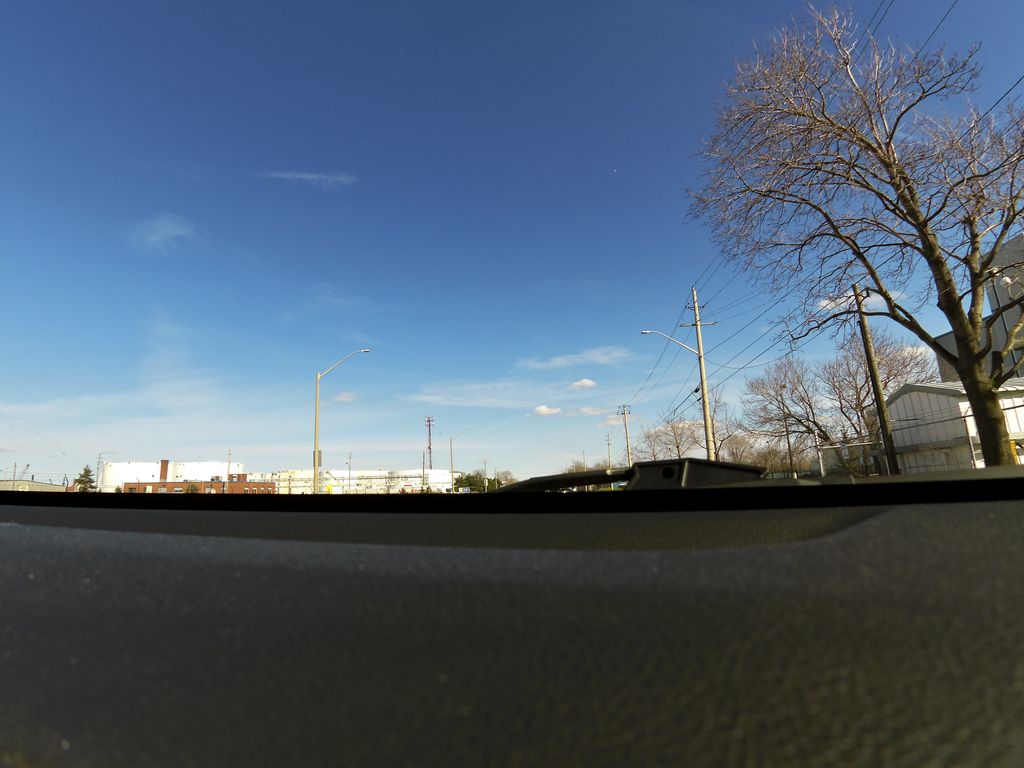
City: hamilton